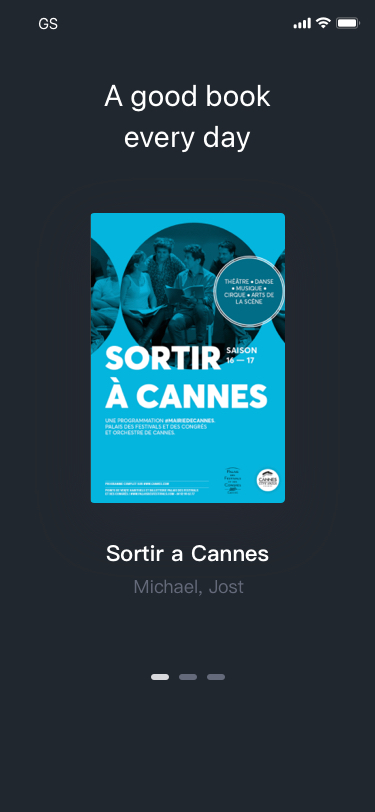
Text in this UI design:
Michael, Jost
Sortir a Cannes
A good book
every day